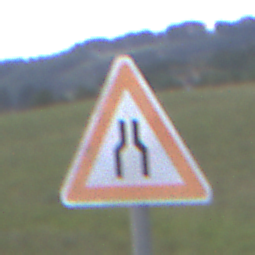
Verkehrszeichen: VerengteFahrbahn
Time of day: SunriseSunset
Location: Outdoor (Nature)
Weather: PartlyCloudy
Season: NotSpecified
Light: Natural